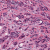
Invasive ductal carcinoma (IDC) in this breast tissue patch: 1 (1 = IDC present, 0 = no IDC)